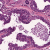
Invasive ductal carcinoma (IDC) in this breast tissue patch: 0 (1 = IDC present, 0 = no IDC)